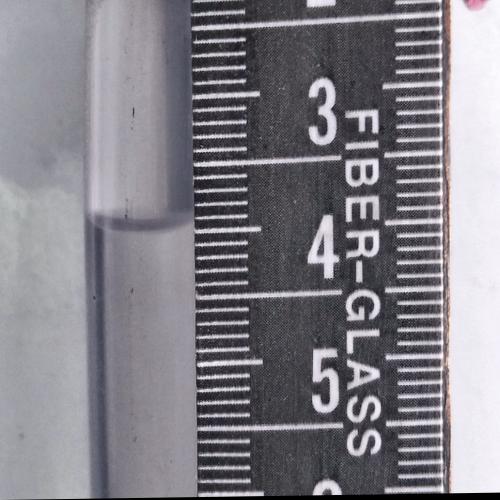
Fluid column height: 3.9 cm